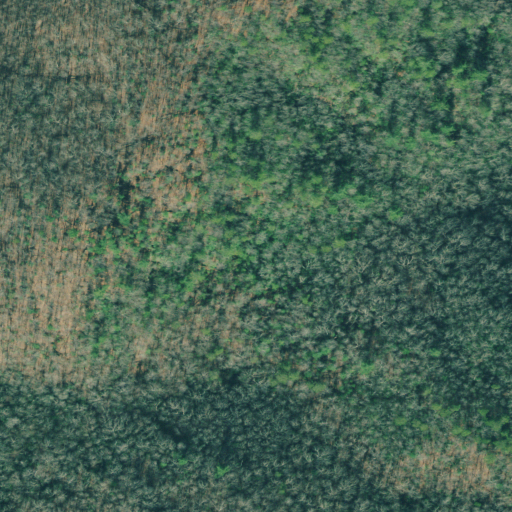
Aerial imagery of gap in Georgia named Turkeypen Gap containing mixed forest and deciduous forest